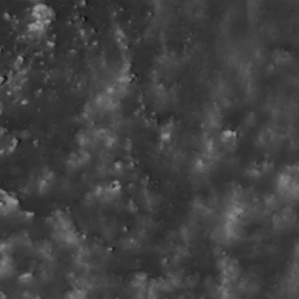
Label: non_frost